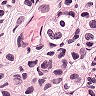
Metastatic tissue present: yes